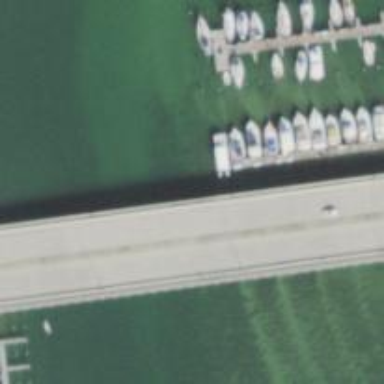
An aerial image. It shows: Man-made pier.